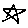
Label: star